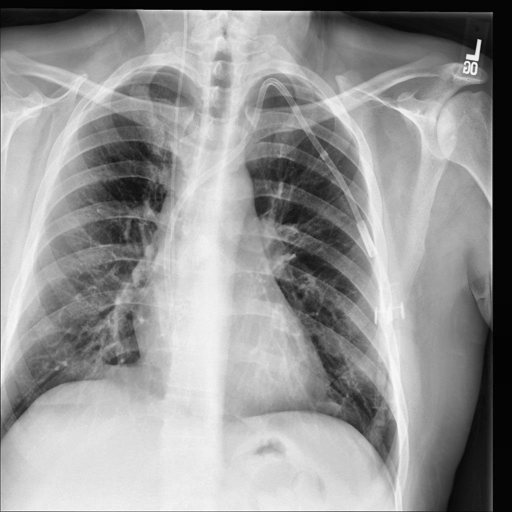
Finding: NORMAL